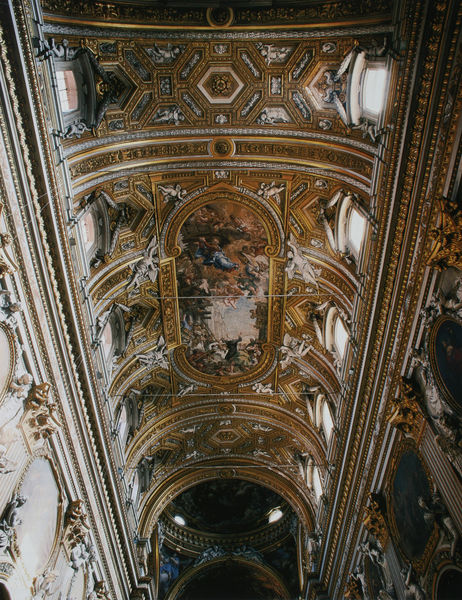
Titel: Gewölbe des Hauptschiffes
Künstler: Pietro da Cortona
Standort: Rom
Institution: S. Maria in Vallicella
Schlagwörter: blau, dunkel, gemälde, himmel, weiß, wolken, landschaft, ocker, ausschnitt, braun, fenster, hell, holz, laterne, licht, pfeiler, raum, schwarz, säulen, rot, schloss, fest, malerei, muster, ornament, architektur, barock, rahmen, stein, goldrahmen, innenraum, spiegel, kirche, figur, gold, decke, renaissance, oval, rund, engel, putto, schiff, bilder, bogen, italien, perspektive, empore, pilaster, figuren, rundbogen, kuppel, detail, dekor, ornamente, verzierung, wandgemälde, wandmalerei, stuck, galerie, halle, foto, fotografie, bögen, gang, gewölbe, bayern, palast, mosaik, zwickel, architrav, hauptschiff, kapitelle, rom, kapitell, fries, kirchenschiff, gesims, mittelschiff, voluten, obergaden, antik, apsis, rundbögen, fresken, passau, kanneluren, kasetten, kassetten, deckengemälde, fresko, prunk, putti, szenen, sakralbau, mamor, sechseck, tonne, basilika, kreuzgang, bauplastik, kranzgesims, korintisch, versailles, deckenmalerei, tonnengewölbe, kassettiert, kassettierung, vierung, längsschiff, stuckaturen, geschmückt, doppelbögen, renessaince, gurte, gurtbogen, gurtbögen, scheinarchitektur, deckengewölbe, blattgold, deckenbild, dekenmalerei, korinthisches kapitell, pilaster korinthisch, vierungskuppel, dekengemälde, stukk